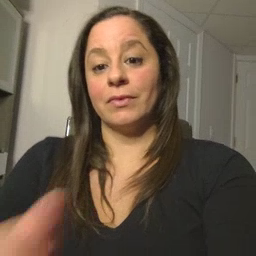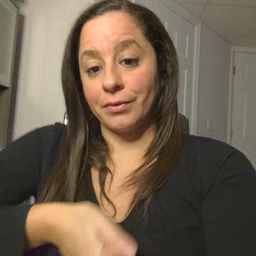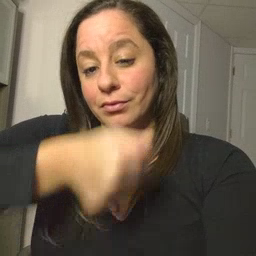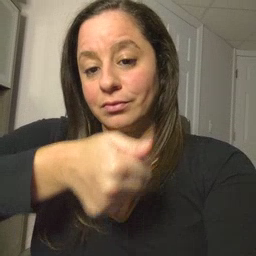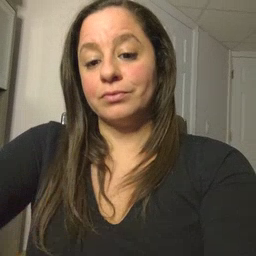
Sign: hide